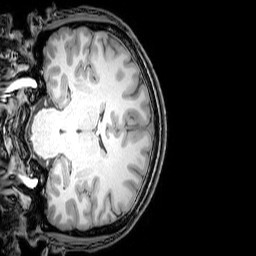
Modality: T1w
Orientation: coronal
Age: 24
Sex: male
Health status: healthy
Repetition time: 0.081 s
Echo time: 0.037 s